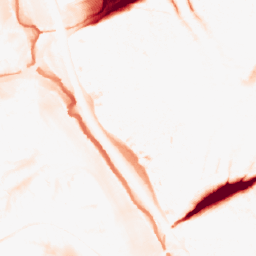
Category: morphological
Decomposition family: tophat
Decomposition parameters: size: 20
mode: black
Upsampling method: nearest
Upsampling parameters: scale: 2
Upsampling scale: 2